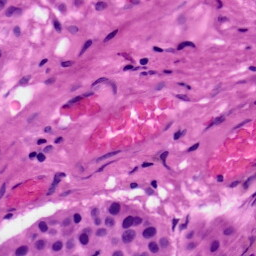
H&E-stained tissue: Skin